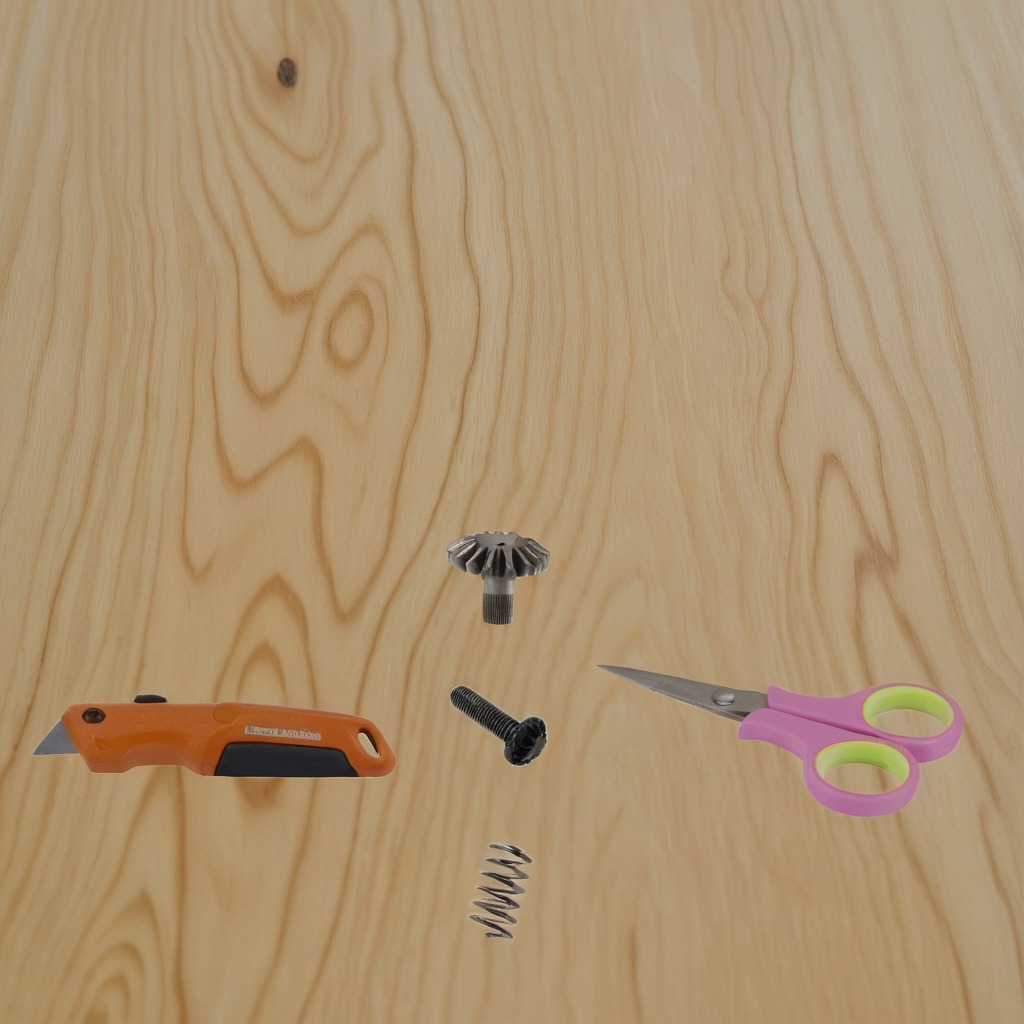
A steel gear with teeth, a utility knife, a metal machine screw, a coiled metal spring, and a pair of scissors are lying on the plywood surface.